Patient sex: M
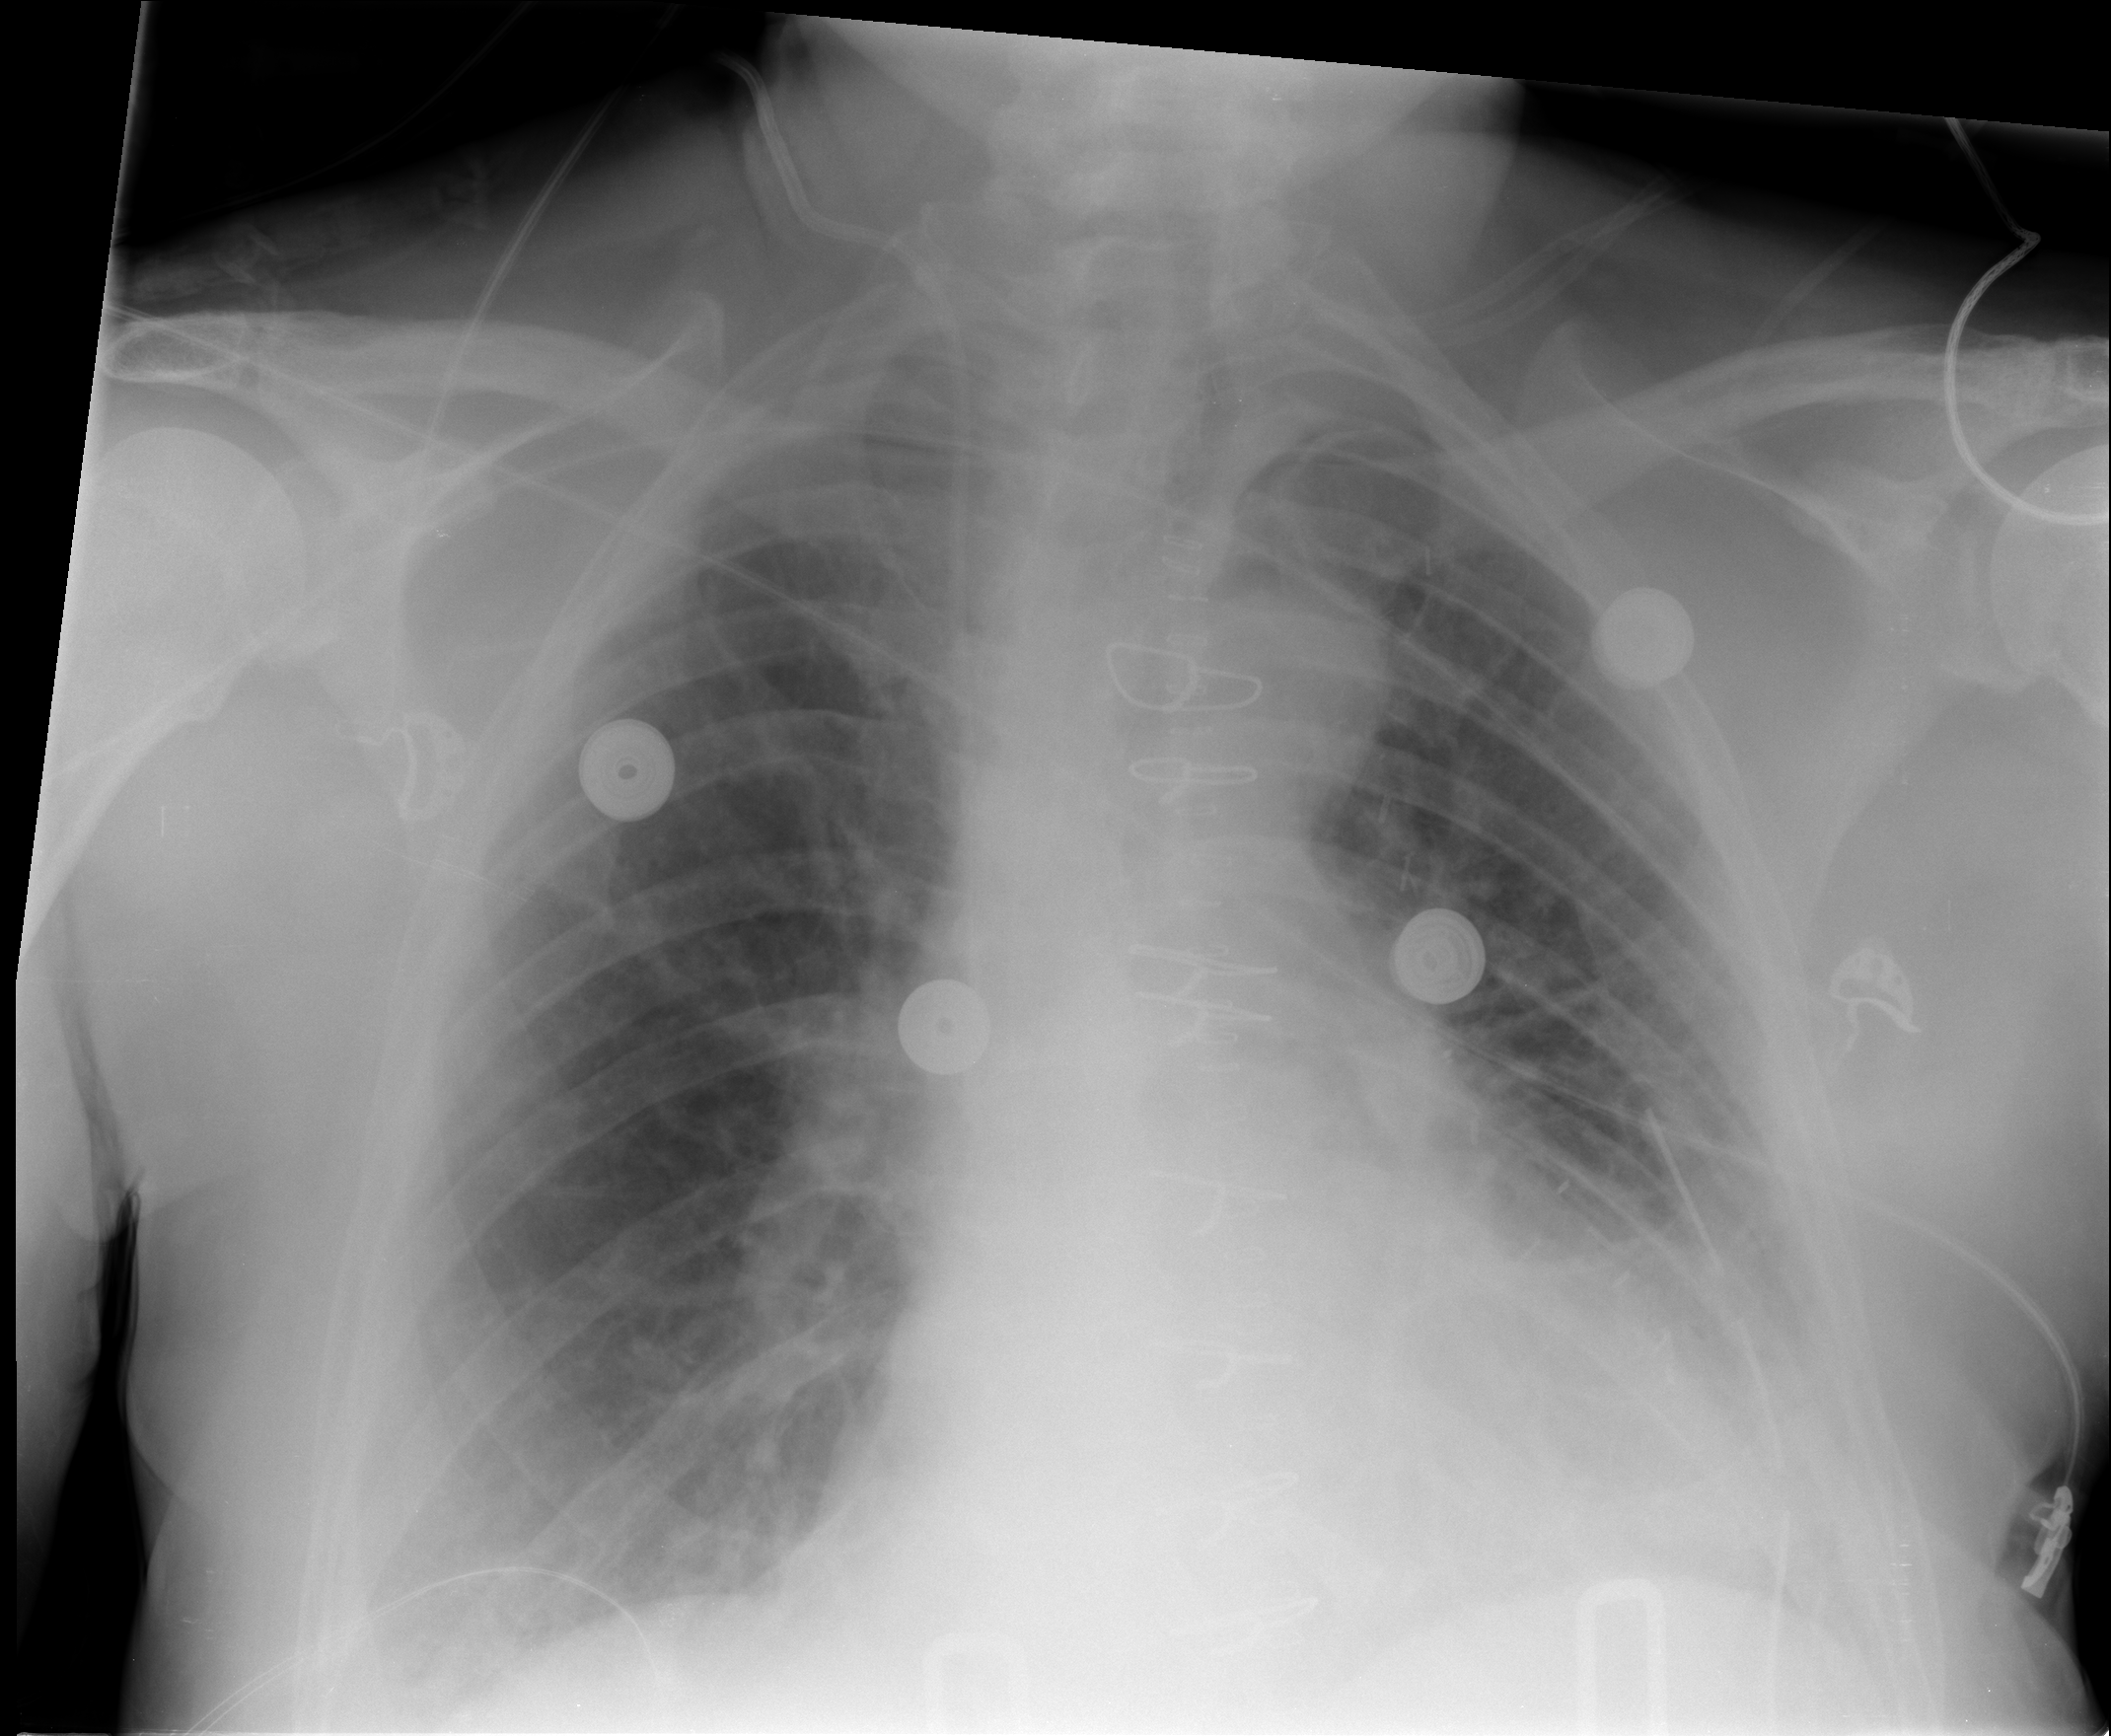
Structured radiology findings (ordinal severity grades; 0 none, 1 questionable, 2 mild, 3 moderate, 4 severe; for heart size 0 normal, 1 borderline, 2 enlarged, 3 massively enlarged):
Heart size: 0
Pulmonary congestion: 1
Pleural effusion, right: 0
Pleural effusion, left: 2
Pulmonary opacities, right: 0
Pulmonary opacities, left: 0
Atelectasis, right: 0
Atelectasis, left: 2